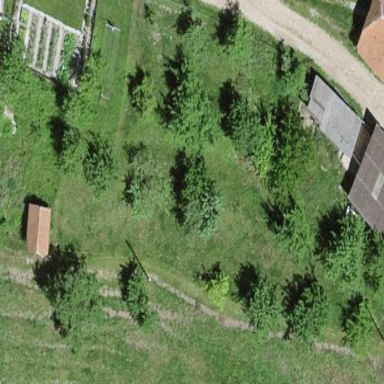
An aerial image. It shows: Orchard.